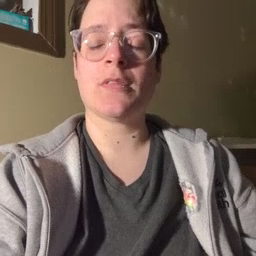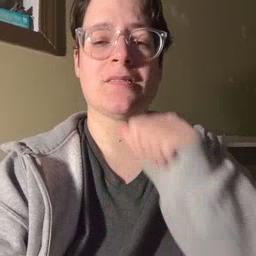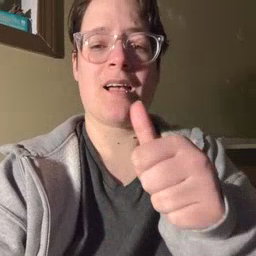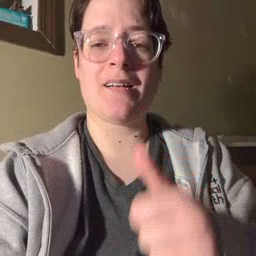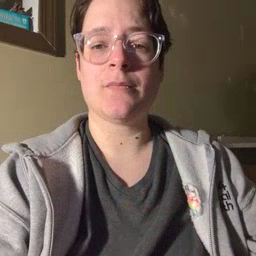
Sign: not